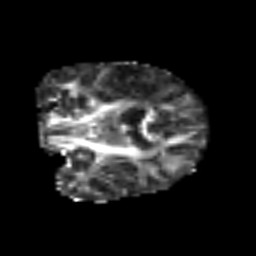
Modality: FA
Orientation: coronal
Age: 67
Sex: female
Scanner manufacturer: siemens
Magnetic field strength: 3 T
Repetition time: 5.6 s
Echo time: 0.082 s